Interaction volume radius: 5 \u00c5
Interaction volume height: 10 \u00c5
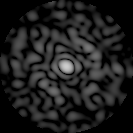
Disorder parameter: 0.8476